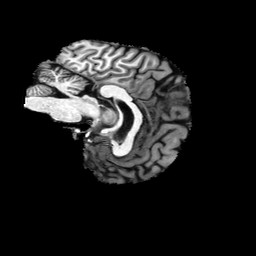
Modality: T1w
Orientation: sagittal
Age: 34
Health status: healthy
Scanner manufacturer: philips
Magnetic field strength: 3 T
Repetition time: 0.007859 s
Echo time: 0.003607 s